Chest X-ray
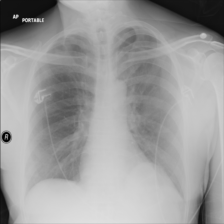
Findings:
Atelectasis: negative
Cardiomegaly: negative
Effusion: negative
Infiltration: positive
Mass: negative
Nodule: negative
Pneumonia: negative
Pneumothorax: negative
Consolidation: negative
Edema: negative
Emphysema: negative
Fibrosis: negative
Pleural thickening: positive
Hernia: negative